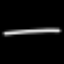
Label: line